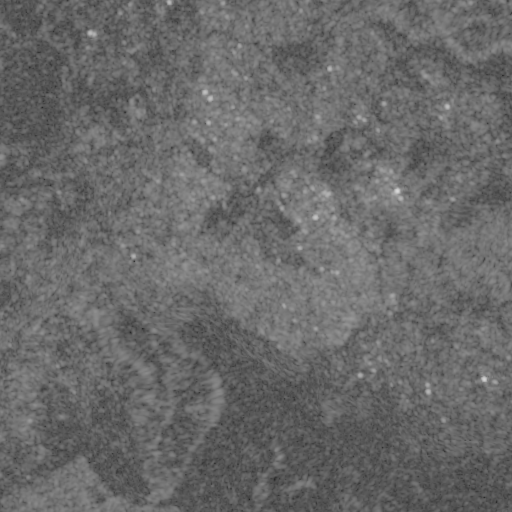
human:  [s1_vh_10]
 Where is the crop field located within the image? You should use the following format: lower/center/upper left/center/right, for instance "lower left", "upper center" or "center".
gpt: The crop field is located in the upper center of the image.
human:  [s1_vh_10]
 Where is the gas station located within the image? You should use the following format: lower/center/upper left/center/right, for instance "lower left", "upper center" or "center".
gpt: The gas station is located in the center of the image.
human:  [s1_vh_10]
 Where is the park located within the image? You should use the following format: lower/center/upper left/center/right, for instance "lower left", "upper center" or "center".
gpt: The park is located in the center of the image.
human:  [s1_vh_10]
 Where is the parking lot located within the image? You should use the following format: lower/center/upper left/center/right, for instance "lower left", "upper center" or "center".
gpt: The parking lot is located in the center right of the image.
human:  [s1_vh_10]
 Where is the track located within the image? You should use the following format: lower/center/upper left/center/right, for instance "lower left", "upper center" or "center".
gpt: The track is located in the upper center of the image.
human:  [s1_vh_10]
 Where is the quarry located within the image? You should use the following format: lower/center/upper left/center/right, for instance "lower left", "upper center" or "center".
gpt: There is no quarry in the image.

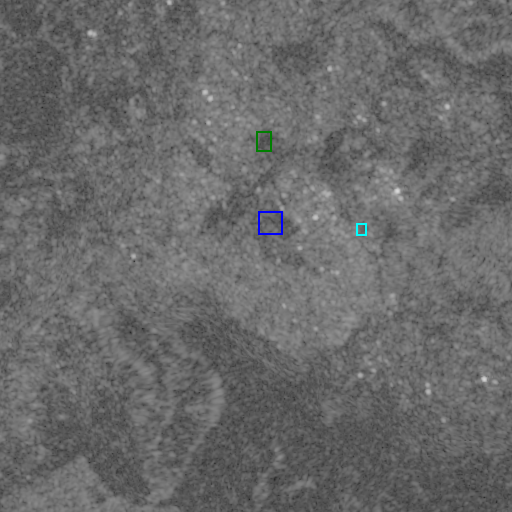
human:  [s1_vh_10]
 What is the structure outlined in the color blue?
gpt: The structure outlined in blue is a park.
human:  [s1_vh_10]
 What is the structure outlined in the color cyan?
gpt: The structure outlined in cyan is a parking lot.
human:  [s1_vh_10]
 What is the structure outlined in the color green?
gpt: The structure outlined in green is a track.
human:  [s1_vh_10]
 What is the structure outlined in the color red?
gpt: There is no red outline.